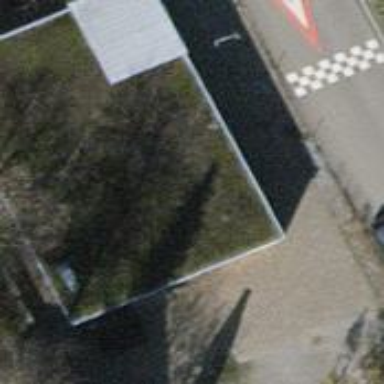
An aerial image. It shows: Kindergarten building.